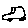
Label: car